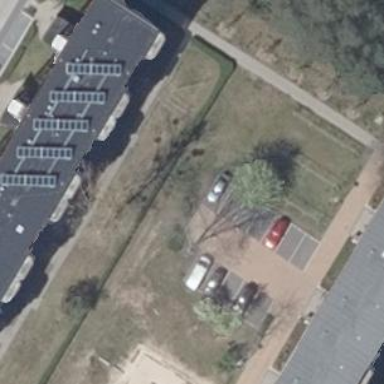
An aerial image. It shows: Paved parking area.